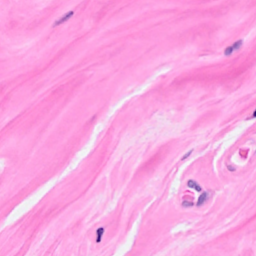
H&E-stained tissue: Breast